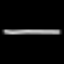
Label: line